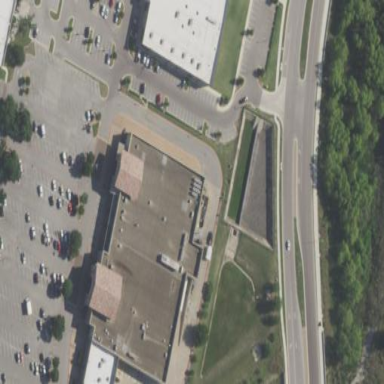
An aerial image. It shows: Supermarket located in building.